Field crop: tomato
Growth stage: 1
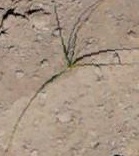
Species: cyperus